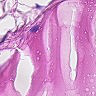
Metastatic tissue present: no